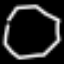
Label: octagon